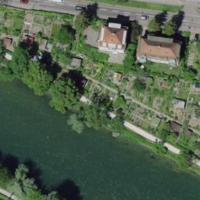
EUNIS habitat code: 53
Species observed at this site:
Senecio vulgaris
Bombus vestalis
Cydonia oblonga
Nymphalis polychloros
Hedera helix
Troglodytes troglodytes